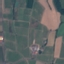
Land use / land cover: PermanentCrop